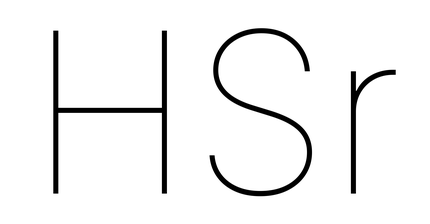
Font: Inter_Thin